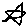
Label: star